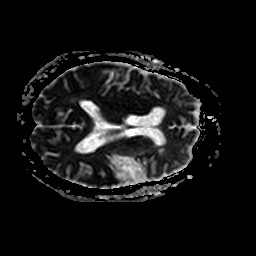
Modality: ADC
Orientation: axial
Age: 66
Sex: female
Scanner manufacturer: philips
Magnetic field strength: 1.5 T
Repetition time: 4.82 s
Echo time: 0.07764 s